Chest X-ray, AP view. Patient: 20 years old, sex F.
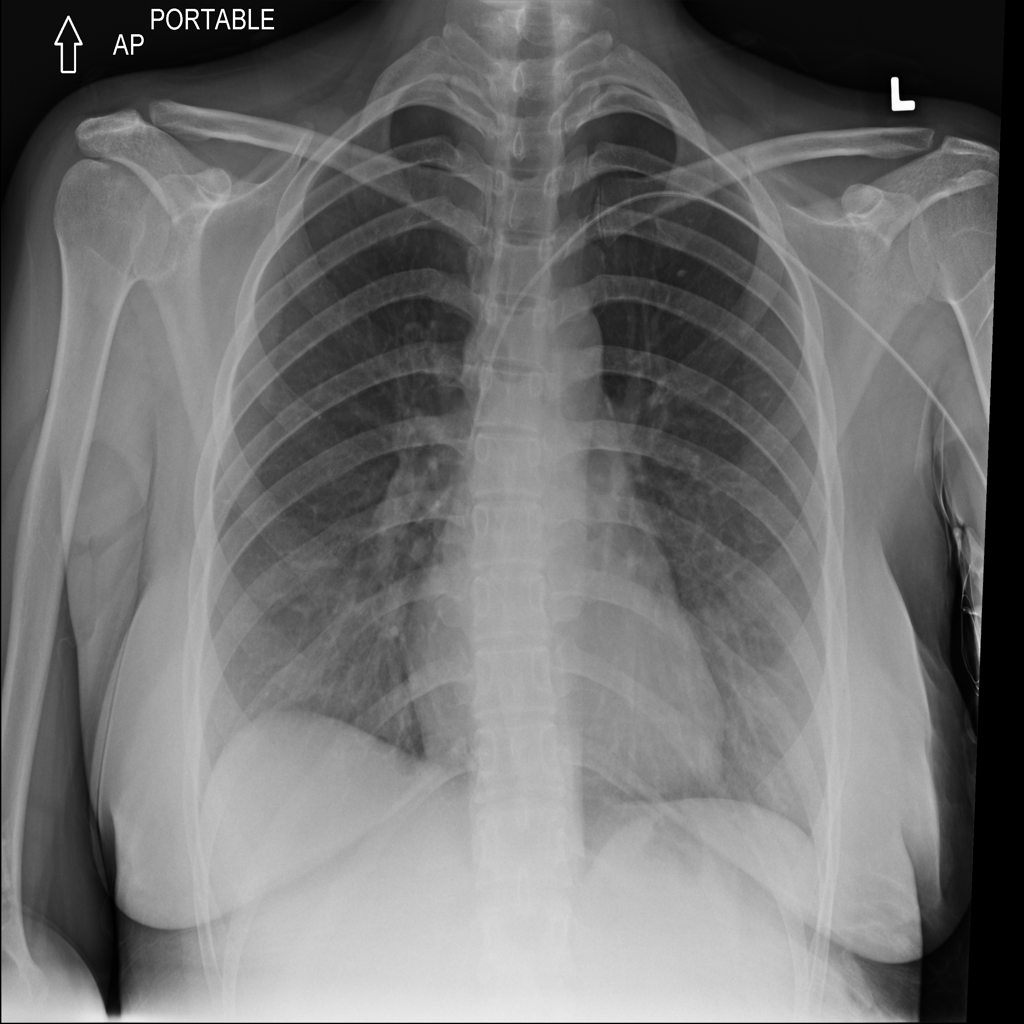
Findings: No Finding